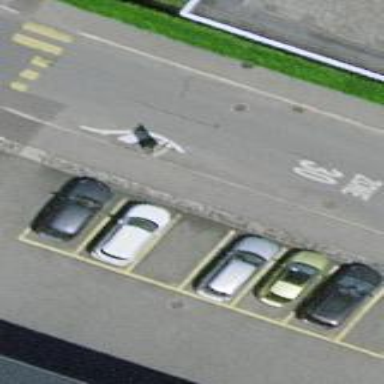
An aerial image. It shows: Street-side parking lot with asphalt surface.